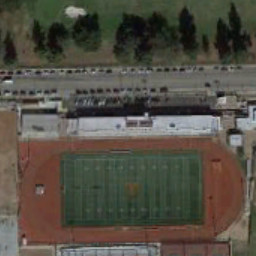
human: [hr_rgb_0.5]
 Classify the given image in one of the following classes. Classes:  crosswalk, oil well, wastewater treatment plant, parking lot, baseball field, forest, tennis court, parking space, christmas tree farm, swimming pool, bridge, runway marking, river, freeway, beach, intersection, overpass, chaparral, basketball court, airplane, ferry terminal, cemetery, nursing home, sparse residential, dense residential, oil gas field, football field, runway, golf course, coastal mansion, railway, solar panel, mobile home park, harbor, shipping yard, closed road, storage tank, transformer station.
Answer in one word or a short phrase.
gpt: football field